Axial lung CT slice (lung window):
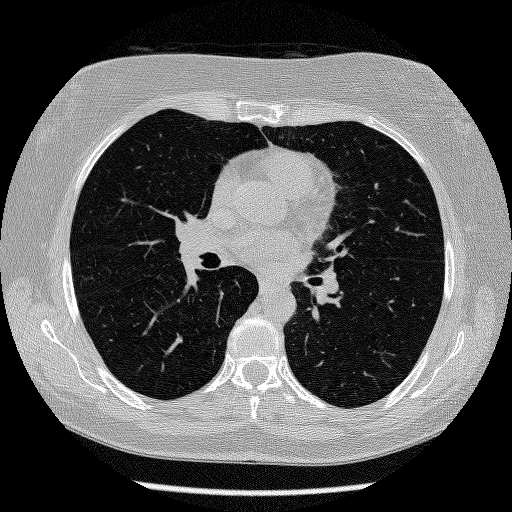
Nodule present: no